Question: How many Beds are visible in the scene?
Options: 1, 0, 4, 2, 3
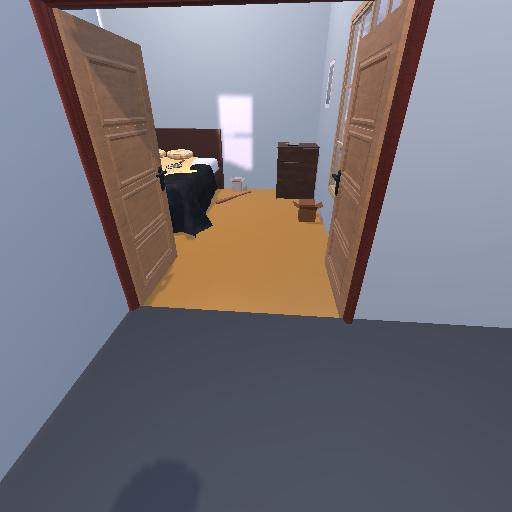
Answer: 1